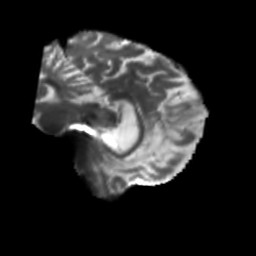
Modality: T2w
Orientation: sagittal
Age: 66
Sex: female
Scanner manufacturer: siemens
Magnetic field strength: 3 T
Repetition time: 5.47 s
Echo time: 0.0854 s